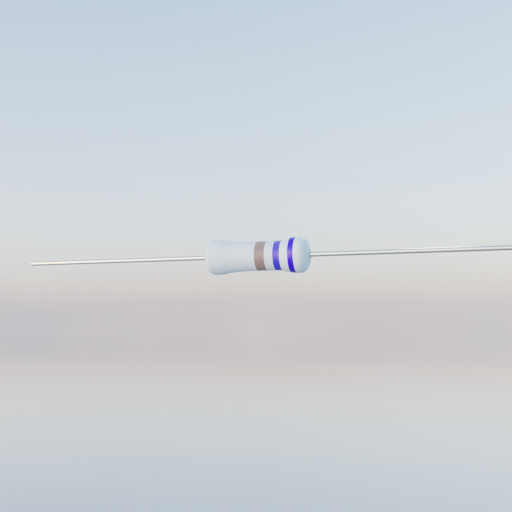
Resistor colour bands (in order): gray, blue, blue